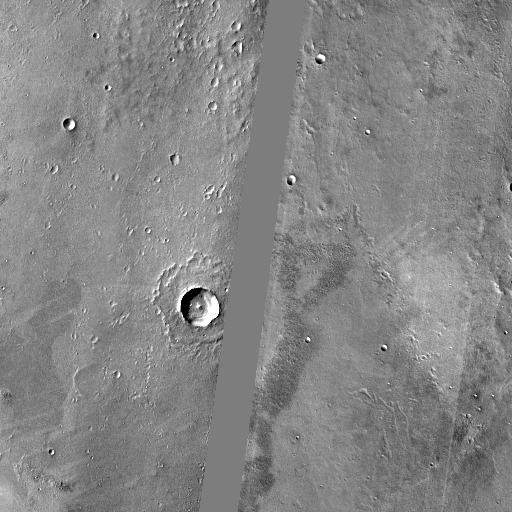
Crater classes present: Background, Other, Layered, Buried, Secondary